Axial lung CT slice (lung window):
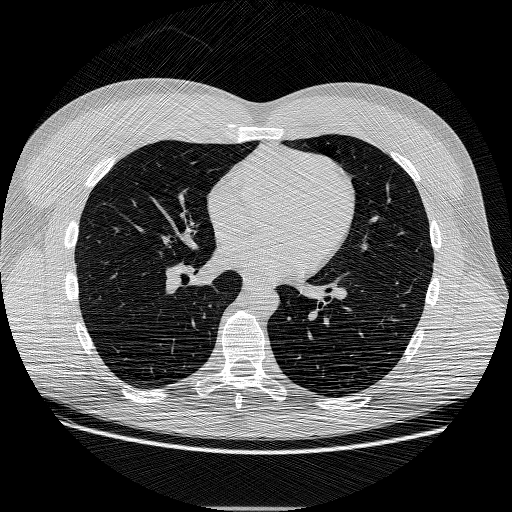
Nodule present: no